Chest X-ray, PA view. Patient: 72 years old, sex M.
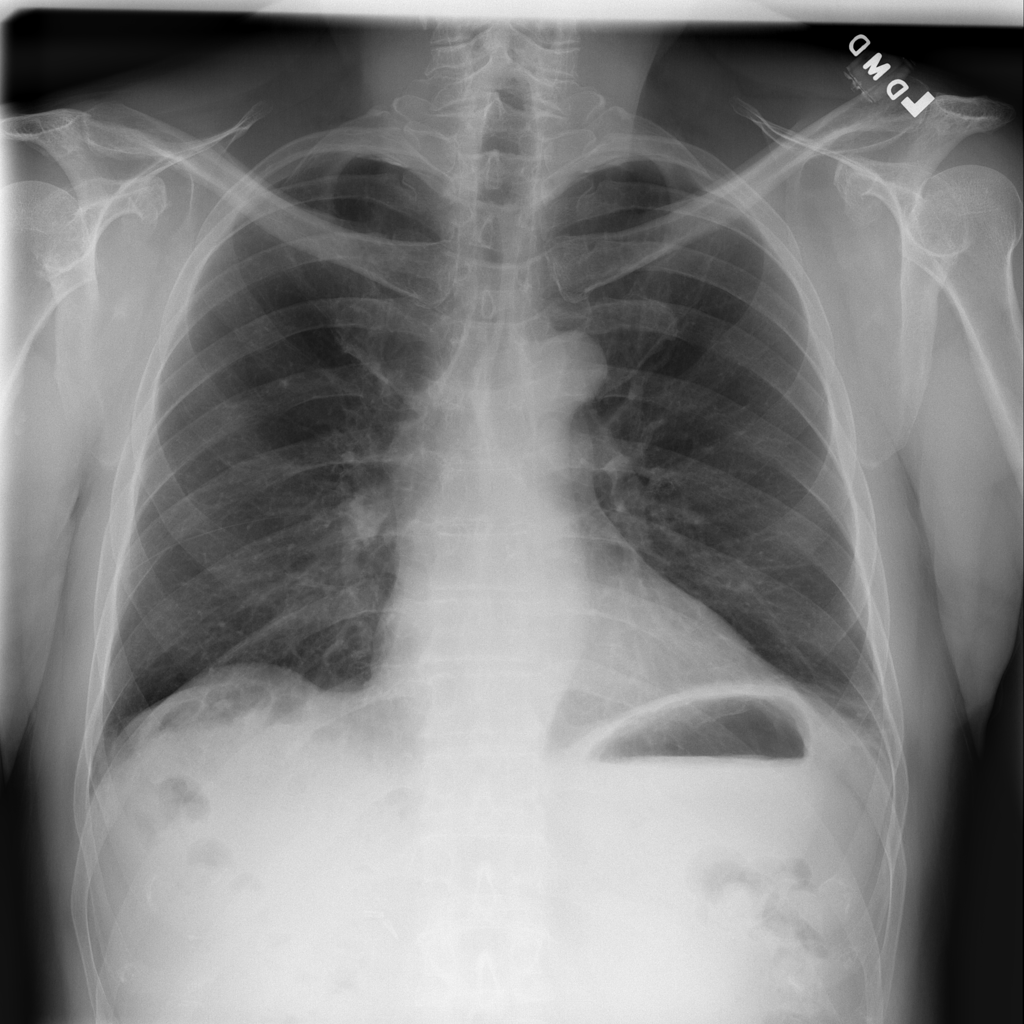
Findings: No Finding